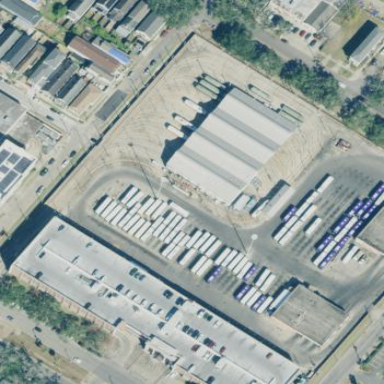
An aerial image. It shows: Industrial area used as bus depot.